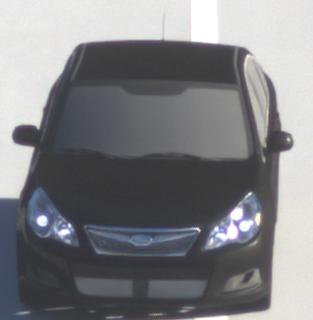
Make: Subaru
Model: Legacy 2.0R
Detailed model: Legacy (IV) Limousine
Model produced from: 2007/09
Model produced until: 2008/10
Doors: 4
Color: black
Road condition: dry road
Daytime: sunrise or sunset
Contrast: medium contrast